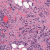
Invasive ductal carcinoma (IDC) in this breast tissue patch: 1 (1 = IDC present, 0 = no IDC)